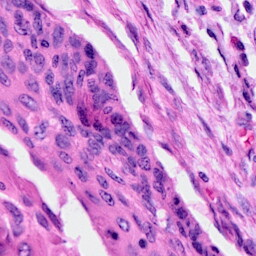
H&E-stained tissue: Cervix